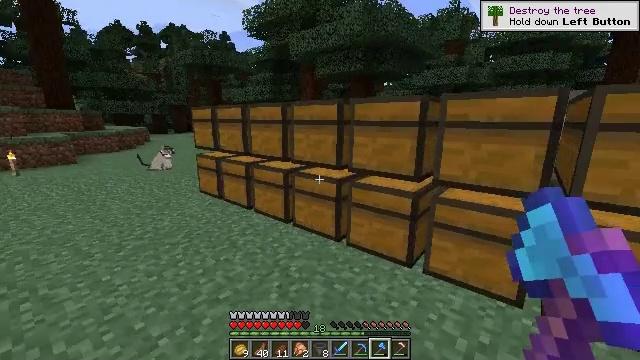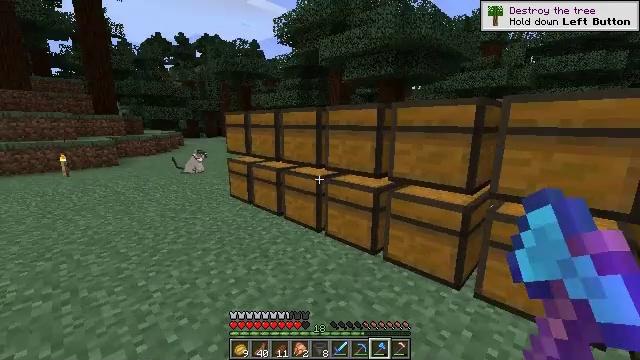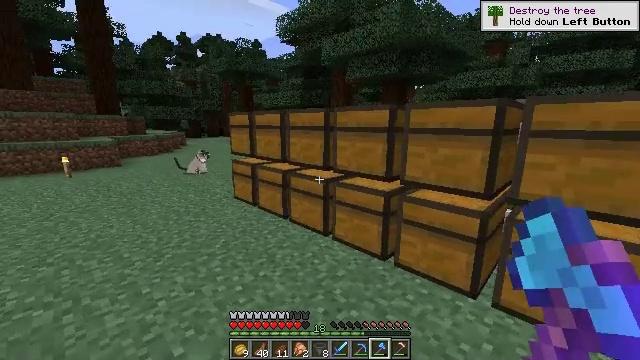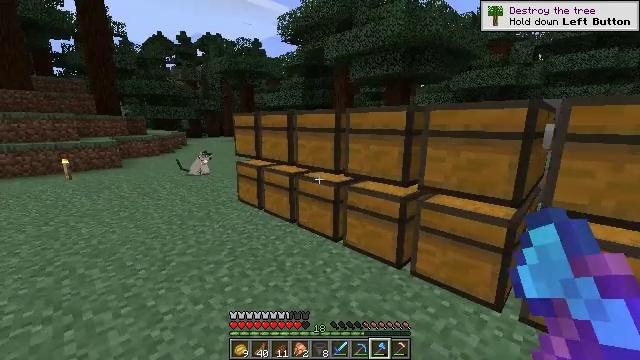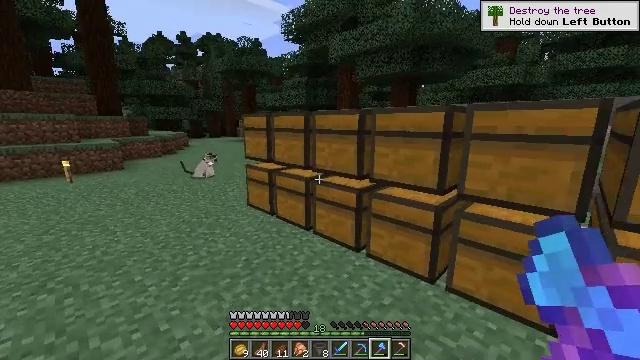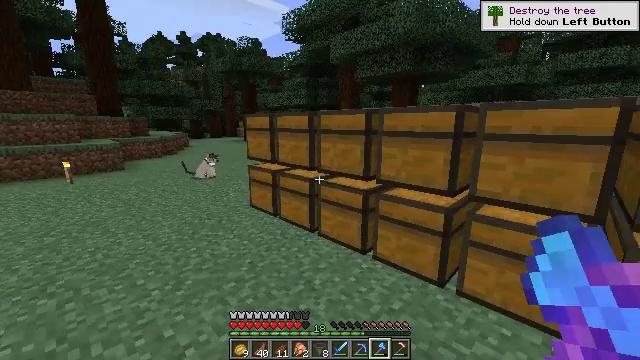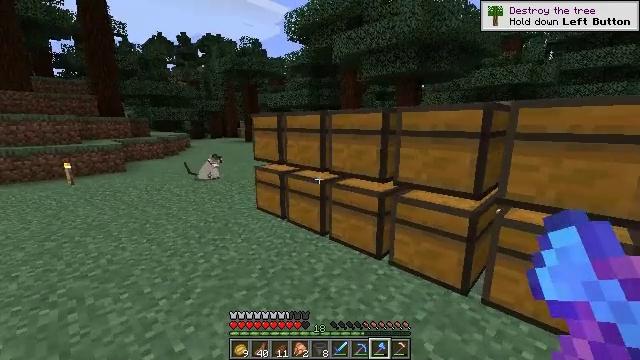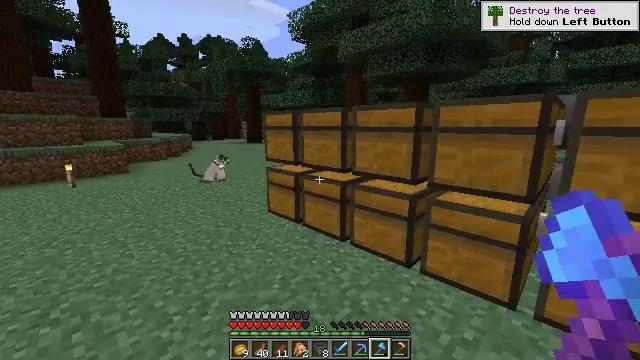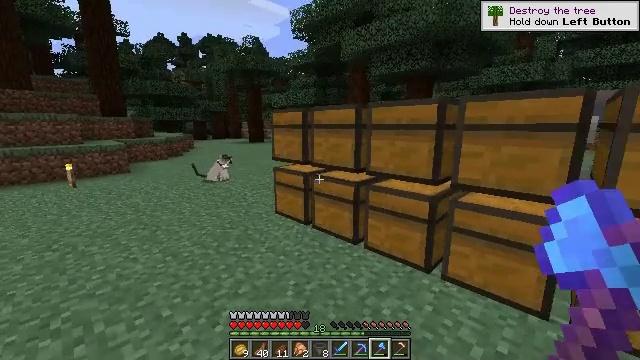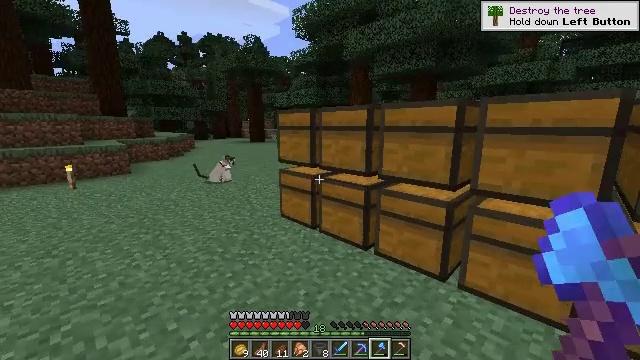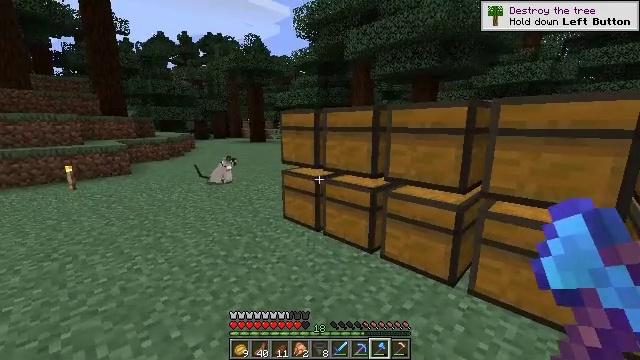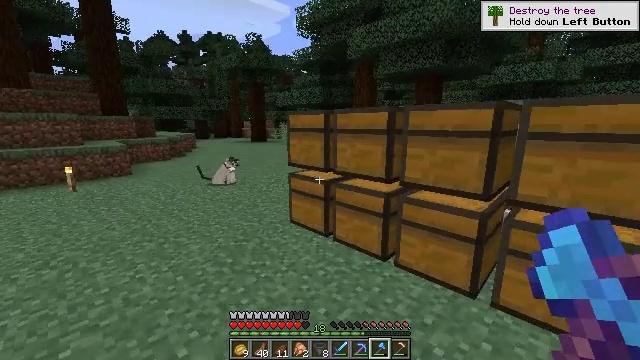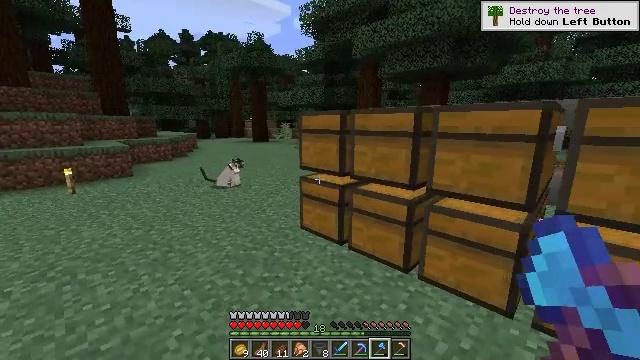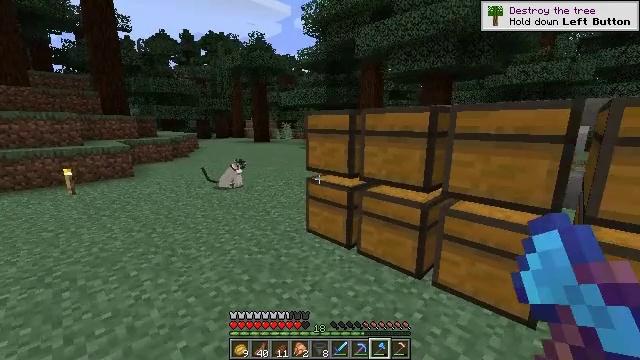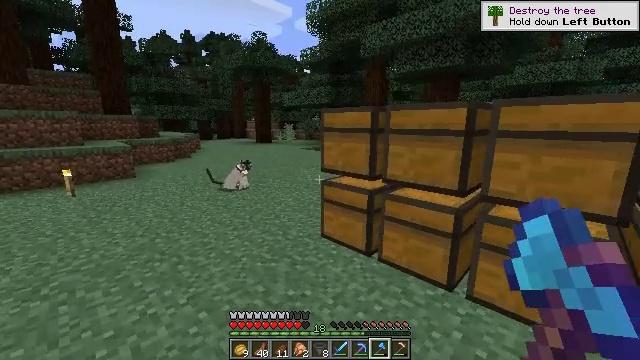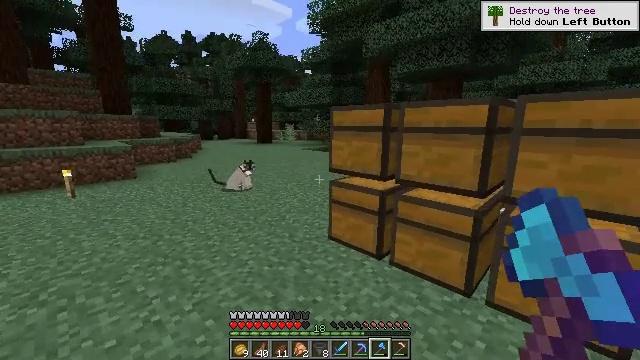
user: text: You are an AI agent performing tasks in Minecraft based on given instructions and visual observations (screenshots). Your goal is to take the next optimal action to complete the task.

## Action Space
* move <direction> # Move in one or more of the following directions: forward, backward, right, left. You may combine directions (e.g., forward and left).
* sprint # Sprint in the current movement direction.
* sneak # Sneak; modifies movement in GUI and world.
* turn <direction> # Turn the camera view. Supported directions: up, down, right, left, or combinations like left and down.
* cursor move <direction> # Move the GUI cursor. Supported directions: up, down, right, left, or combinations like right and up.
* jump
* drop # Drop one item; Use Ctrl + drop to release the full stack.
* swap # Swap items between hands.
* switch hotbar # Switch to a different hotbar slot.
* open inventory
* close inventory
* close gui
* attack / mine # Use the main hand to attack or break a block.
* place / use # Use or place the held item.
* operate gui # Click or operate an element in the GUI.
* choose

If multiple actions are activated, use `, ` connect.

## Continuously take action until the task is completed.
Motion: motion action
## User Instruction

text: Mine the large fern from the ground.
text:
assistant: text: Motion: move forward and move left, turn left and up
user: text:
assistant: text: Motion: move forward and move left
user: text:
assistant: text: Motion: move forward and move left
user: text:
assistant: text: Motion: move forward and move left
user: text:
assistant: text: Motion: move forward and move left
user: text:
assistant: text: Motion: move forward and move left
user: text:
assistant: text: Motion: move forward and move left
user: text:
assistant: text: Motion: move forward and move left
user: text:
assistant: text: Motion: move forward and move left
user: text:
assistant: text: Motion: move forward and move left
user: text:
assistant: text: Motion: move forward and move left
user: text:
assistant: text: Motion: move forward and move left
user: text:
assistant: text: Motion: move forward and move left
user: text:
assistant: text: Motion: move forward and move left
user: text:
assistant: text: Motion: move forward and move left
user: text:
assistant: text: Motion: move forward and move left
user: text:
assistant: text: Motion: move forward and move left
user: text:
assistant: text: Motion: move forward and move left, turn right
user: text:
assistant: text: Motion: move forward and move left, turn right
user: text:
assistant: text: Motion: move forward and move left, turn right
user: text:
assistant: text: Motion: move forward and move left, turn right
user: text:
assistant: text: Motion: move forward and move left, turn right
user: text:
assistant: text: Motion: move forward and move left, turn right
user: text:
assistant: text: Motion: move forward and move left, turn right
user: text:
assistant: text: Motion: move forward and move left, turn right and down
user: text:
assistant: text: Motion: move forward and move left, turn right
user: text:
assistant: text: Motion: move forward and move left, turn right
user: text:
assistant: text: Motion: move forward and move left, turn right
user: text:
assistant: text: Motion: move forward and move left, turn right and down
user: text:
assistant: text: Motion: move left, turn right